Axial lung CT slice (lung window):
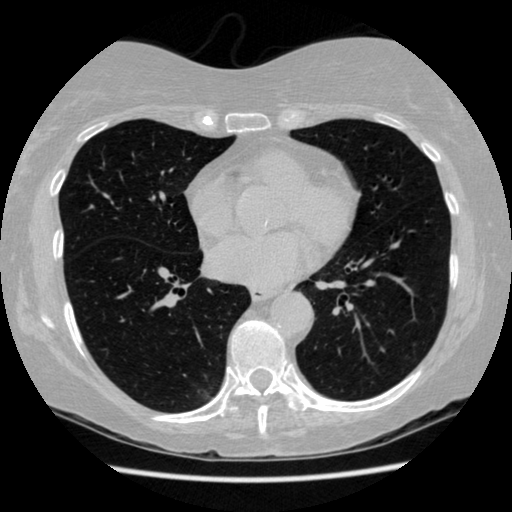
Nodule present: no